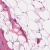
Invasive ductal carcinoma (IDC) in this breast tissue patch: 1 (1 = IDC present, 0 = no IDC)